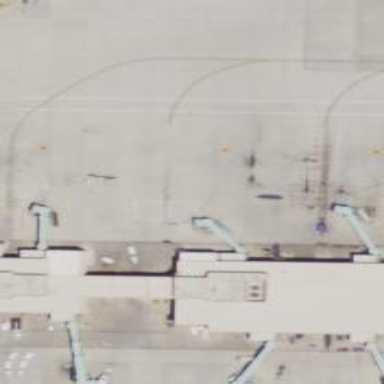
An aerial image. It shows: Airport gate.